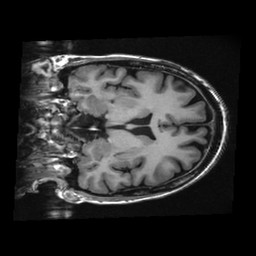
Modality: T1w
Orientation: coronal
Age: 53
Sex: female
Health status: healthy
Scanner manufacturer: ge
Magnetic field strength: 3 T
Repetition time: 0.008304 s
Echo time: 0.003116 s